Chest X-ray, AP view. Patient: 65 years old, sex M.
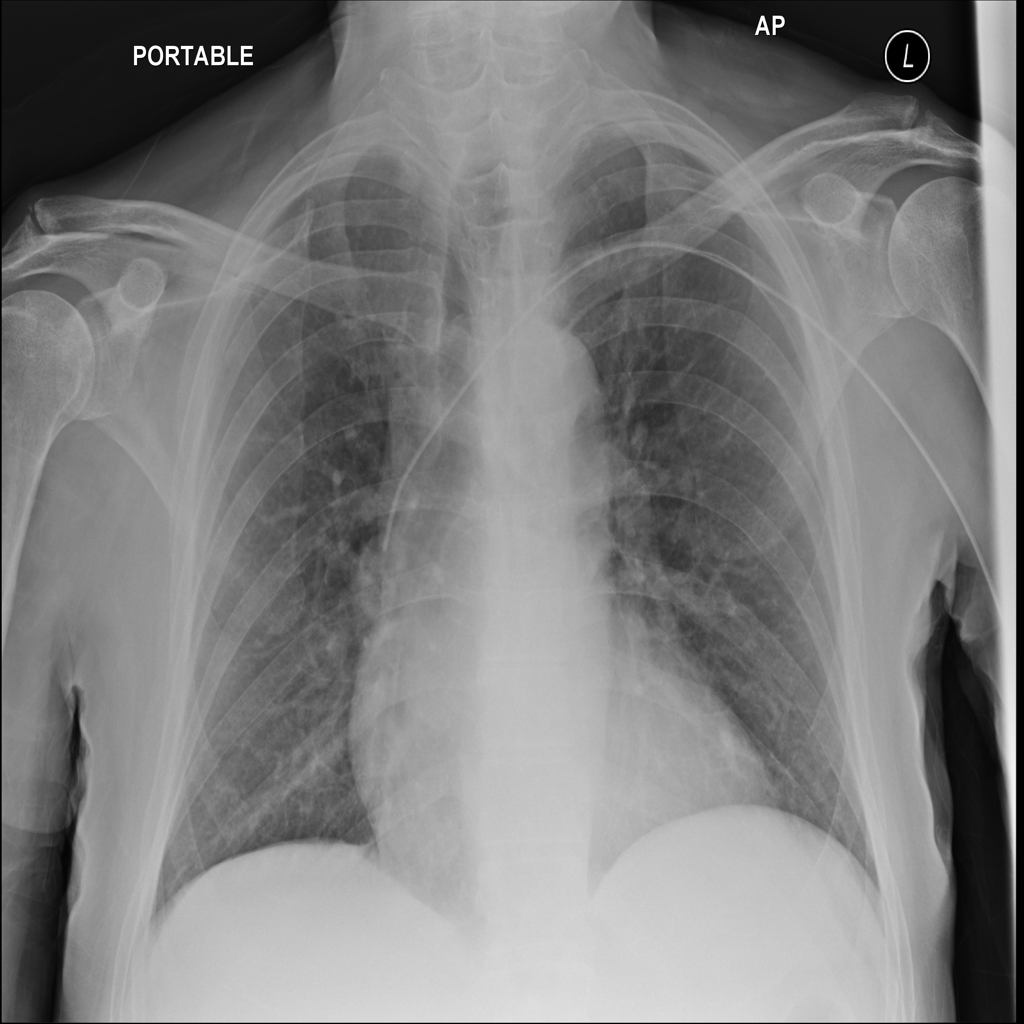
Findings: No Finding